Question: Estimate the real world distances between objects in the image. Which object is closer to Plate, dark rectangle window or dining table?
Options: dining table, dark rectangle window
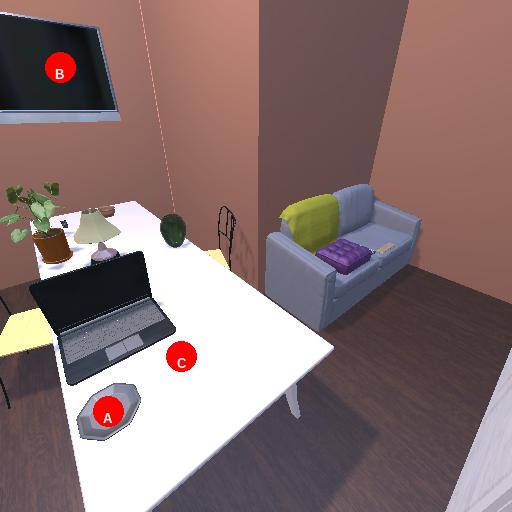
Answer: dining table